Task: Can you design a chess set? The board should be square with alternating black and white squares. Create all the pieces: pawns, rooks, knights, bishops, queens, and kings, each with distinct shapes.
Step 250:
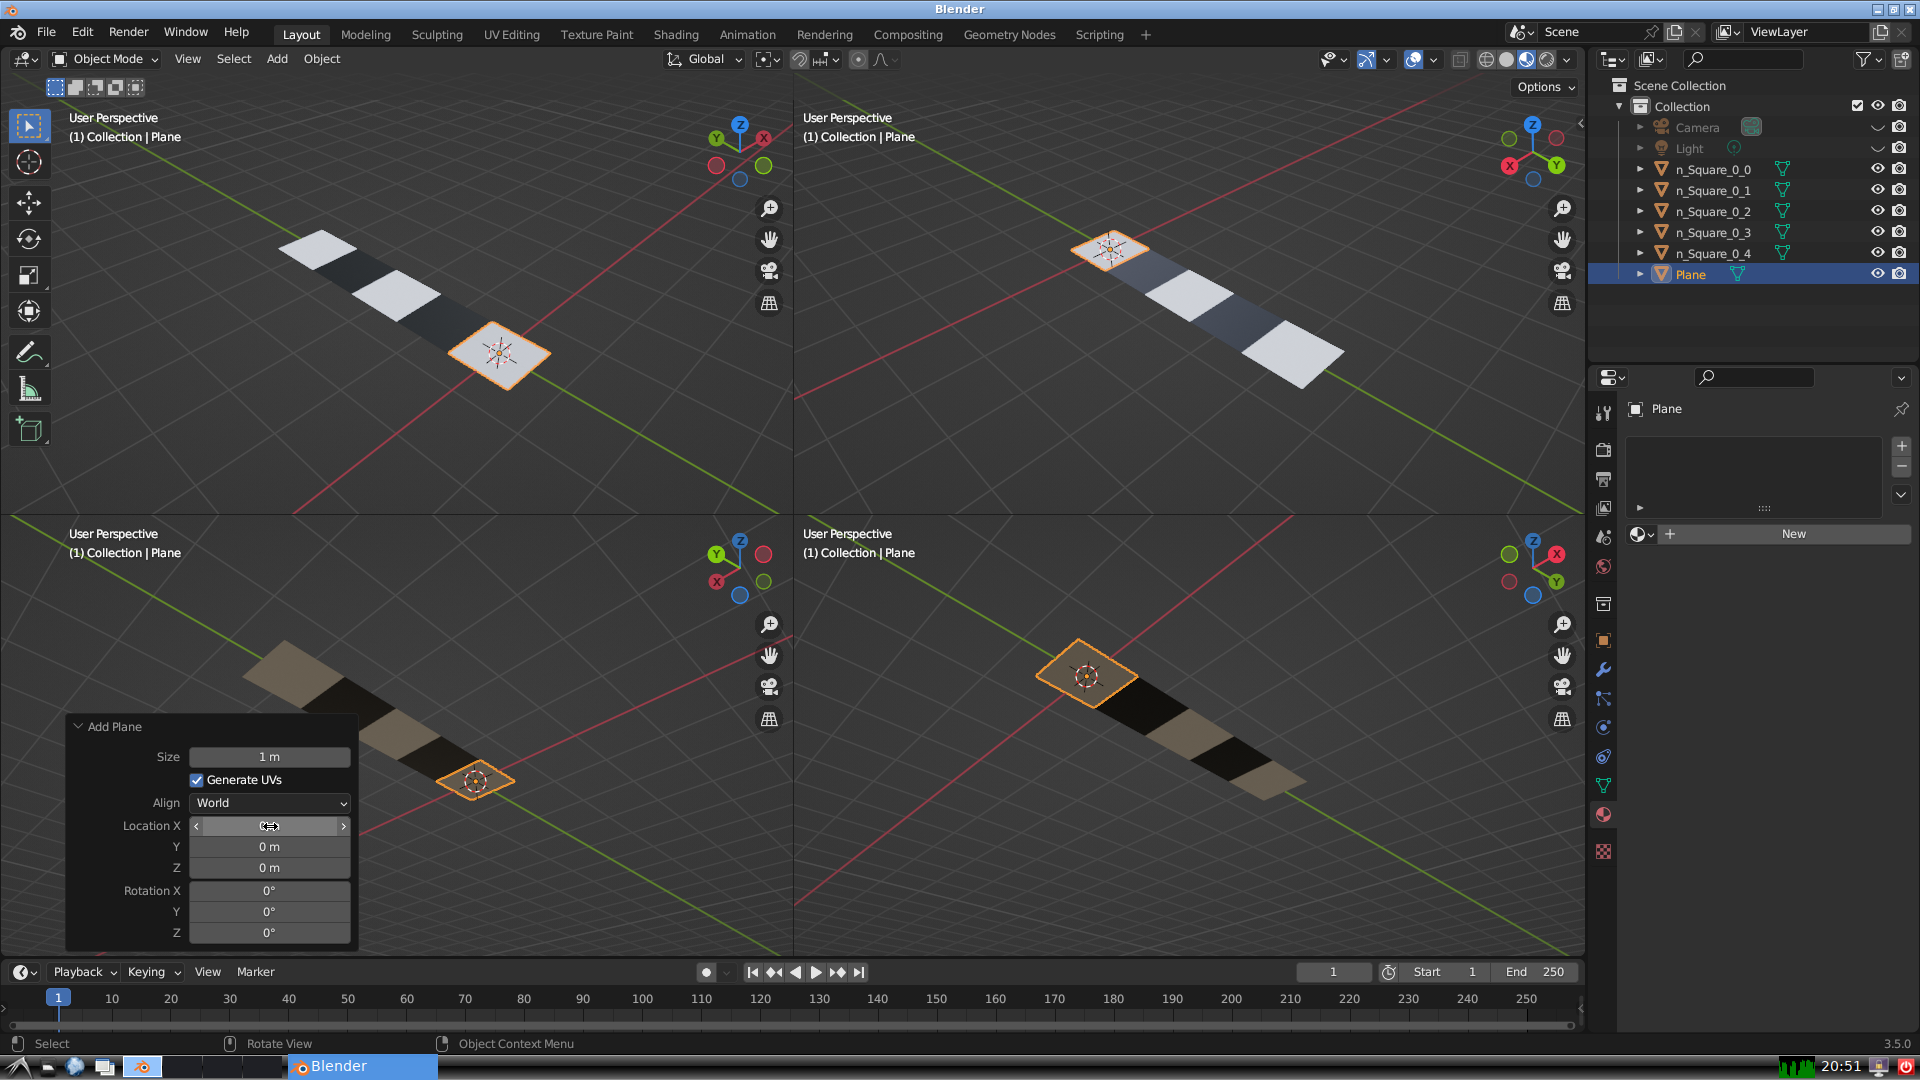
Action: click: no